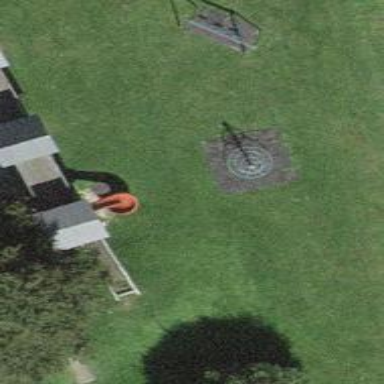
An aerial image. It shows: Playground featuring climbing frame.